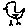
Label: bird